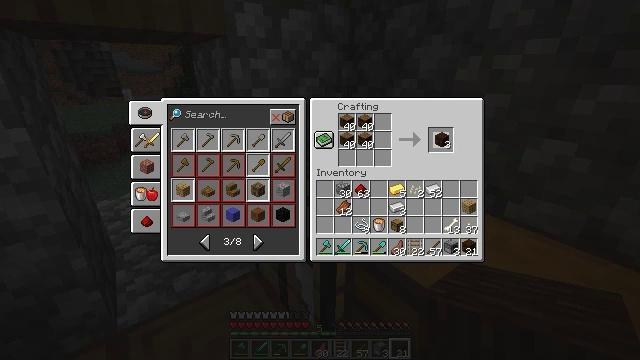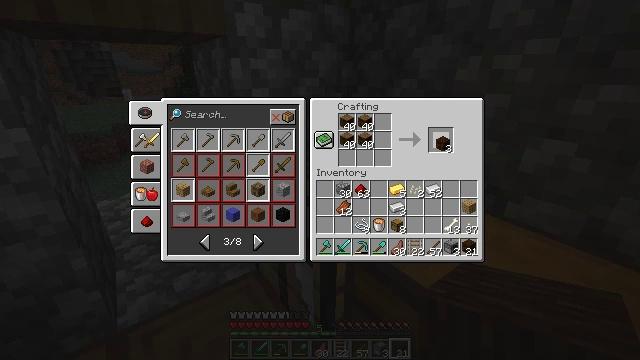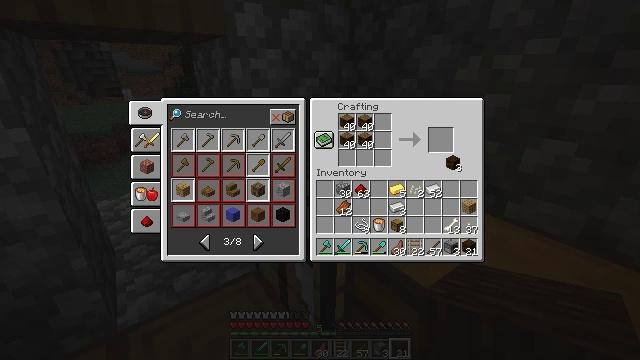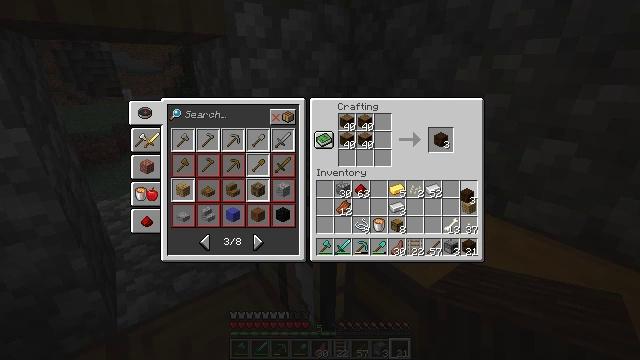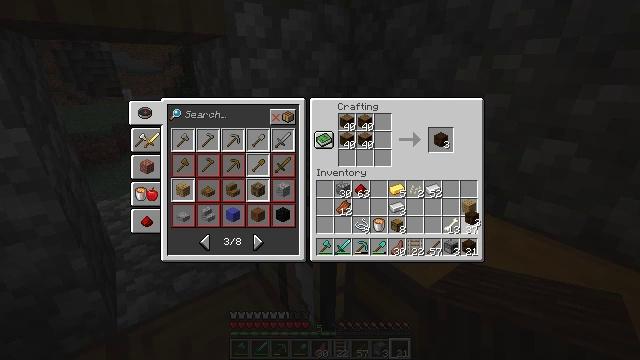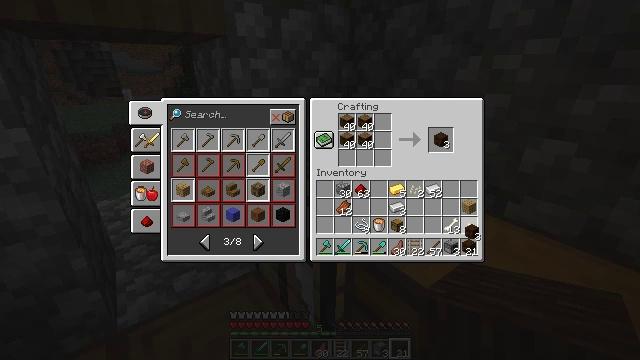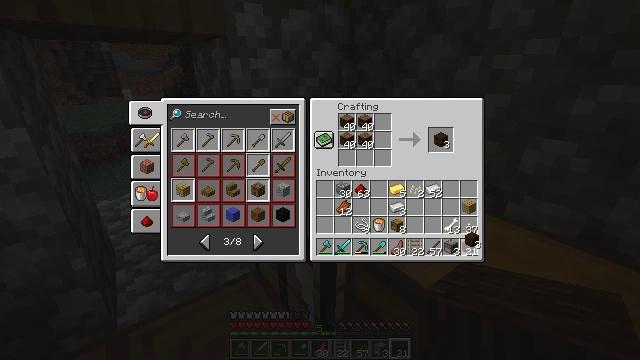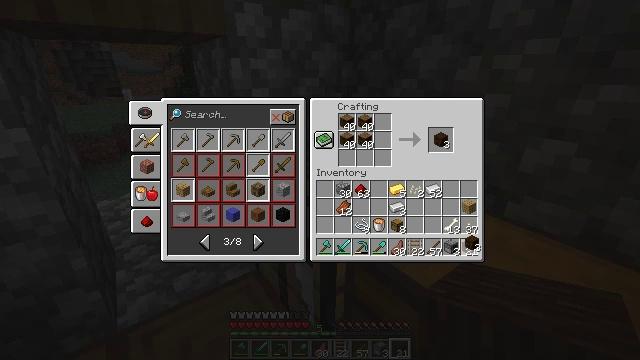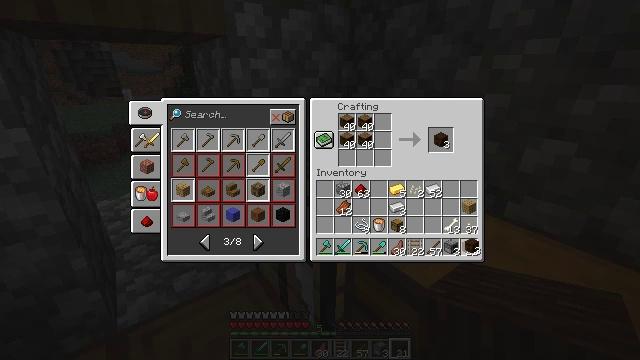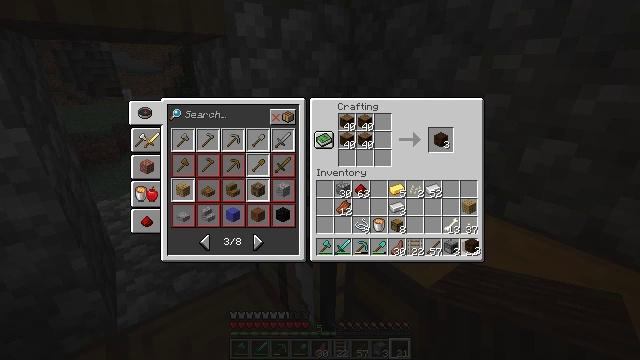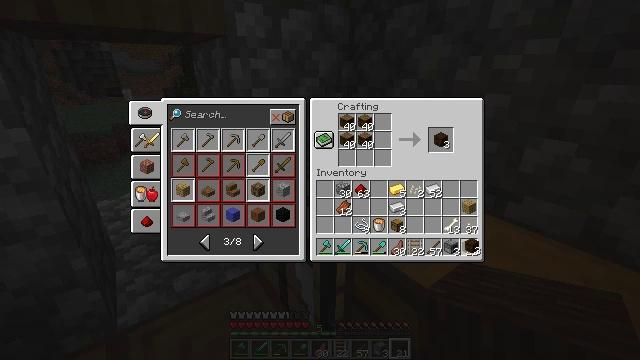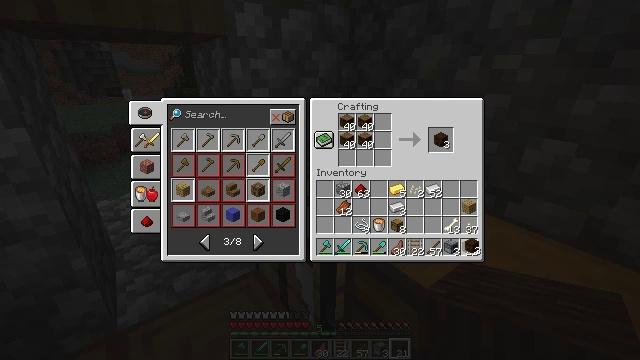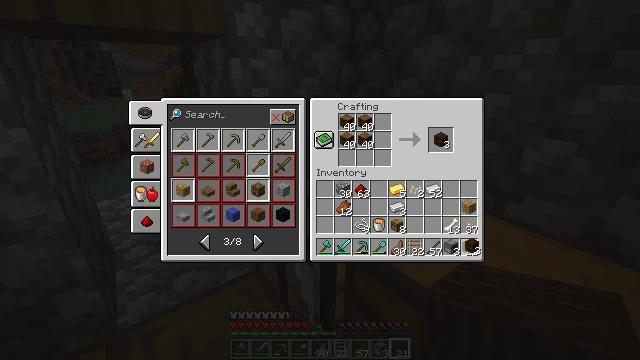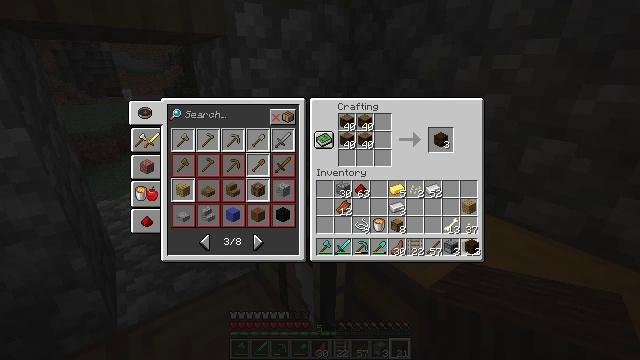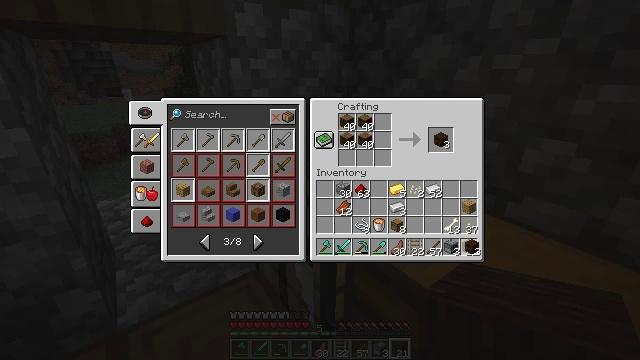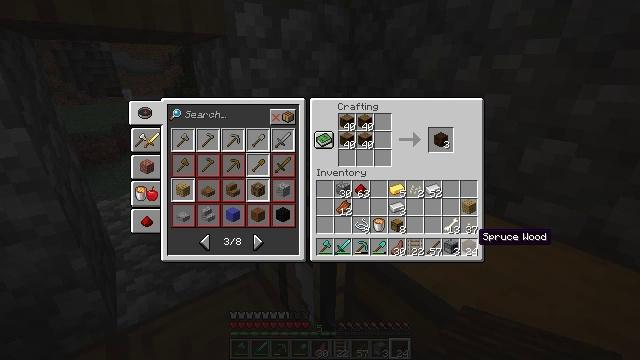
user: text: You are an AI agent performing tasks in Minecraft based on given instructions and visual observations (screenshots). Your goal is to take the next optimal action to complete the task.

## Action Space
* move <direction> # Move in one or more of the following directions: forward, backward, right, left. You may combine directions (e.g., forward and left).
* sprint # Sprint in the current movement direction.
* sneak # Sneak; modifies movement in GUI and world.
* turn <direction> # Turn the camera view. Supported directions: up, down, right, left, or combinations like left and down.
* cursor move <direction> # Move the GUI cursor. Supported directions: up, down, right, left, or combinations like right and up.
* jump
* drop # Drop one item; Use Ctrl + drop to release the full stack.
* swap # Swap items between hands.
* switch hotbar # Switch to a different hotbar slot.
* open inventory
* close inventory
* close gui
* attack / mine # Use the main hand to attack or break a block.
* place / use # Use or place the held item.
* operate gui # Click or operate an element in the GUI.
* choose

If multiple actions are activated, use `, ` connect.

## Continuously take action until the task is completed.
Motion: motion action
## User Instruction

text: Craft spruce wood.
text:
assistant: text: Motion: operate gui
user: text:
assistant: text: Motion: cursor move right and down
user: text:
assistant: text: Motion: cursor move right and down
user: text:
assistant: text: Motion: cursor move down
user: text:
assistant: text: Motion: cursor move down
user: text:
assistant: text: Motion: cursor move down
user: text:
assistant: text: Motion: no_op
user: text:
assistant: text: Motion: no_op
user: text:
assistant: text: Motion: no_op
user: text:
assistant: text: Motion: no_op
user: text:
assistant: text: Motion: no_op
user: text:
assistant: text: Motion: no_op
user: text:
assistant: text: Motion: operate gui
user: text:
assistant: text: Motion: operate gui
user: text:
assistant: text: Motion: no_op
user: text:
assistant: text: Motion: cursor move up
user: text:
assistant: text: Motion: cursor move left and up
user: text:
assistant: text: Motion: cursor move up
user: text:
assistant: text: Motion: cursor move up
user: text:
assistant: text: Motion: no_op
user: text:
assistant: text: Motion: cursor move up
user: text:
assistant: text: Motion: no_op
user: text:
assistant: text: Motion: no_op
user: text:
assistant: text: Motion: no_op
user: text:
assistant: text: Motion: no_op
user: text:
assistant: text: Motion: cursor move up
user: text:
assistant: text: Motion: no_op
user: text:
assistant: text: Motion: no_op
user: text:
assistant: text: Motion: operate gui
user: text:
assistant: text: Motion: operate gui